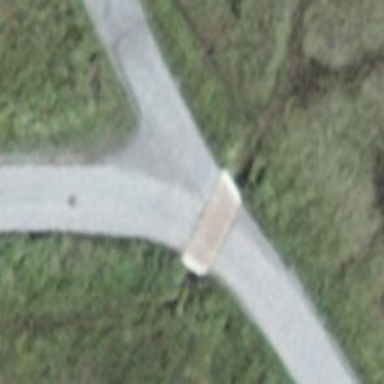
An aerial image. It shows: Track road going over bridge with grade1 tracktype.